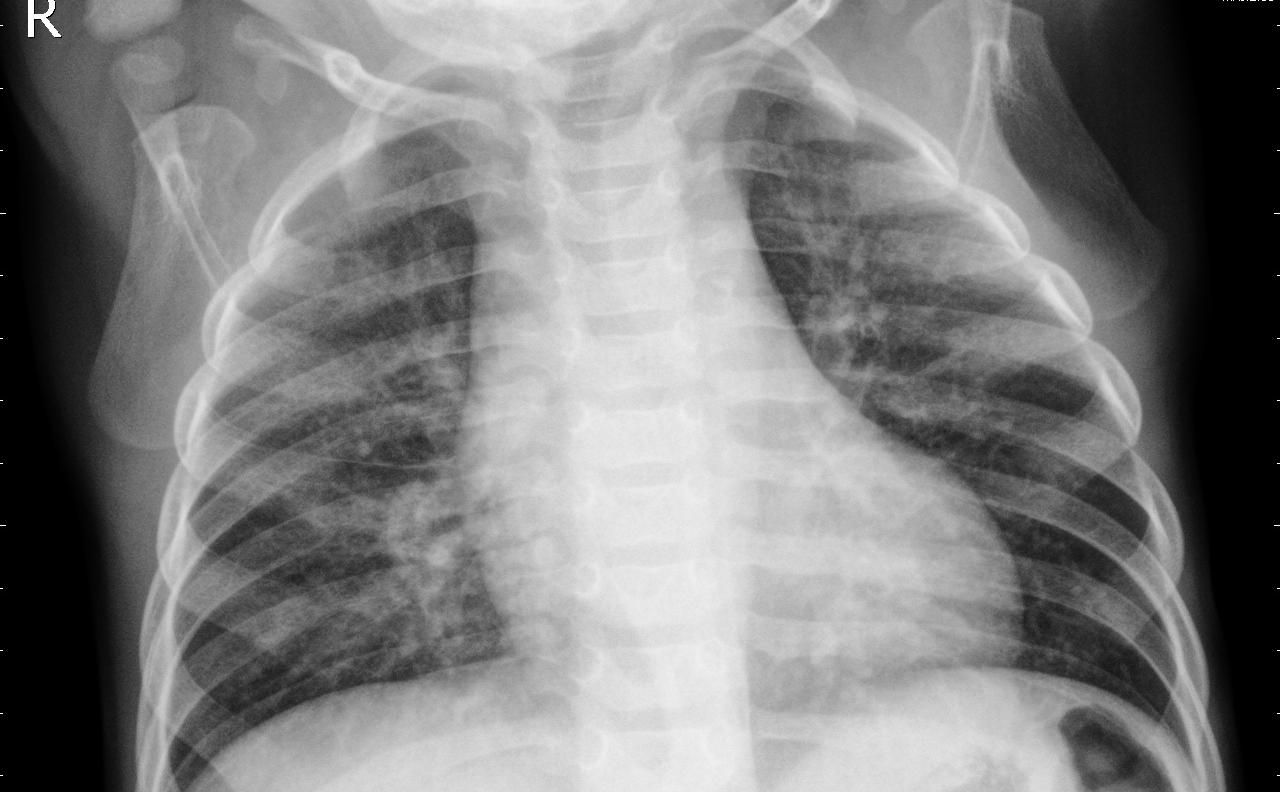
Diagnosis: PNEUMONIA